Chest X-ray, PA view. Patient: 77 years old, sex M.
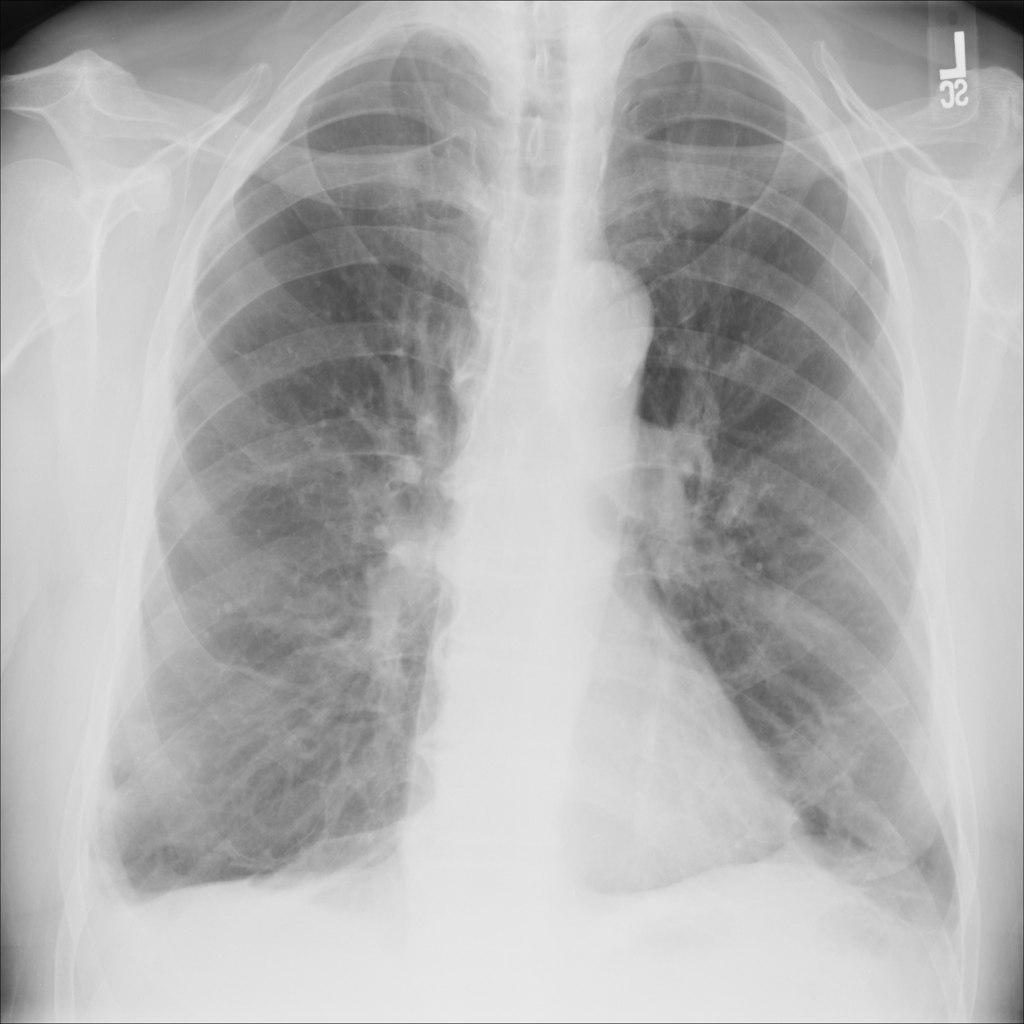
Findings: No Finding